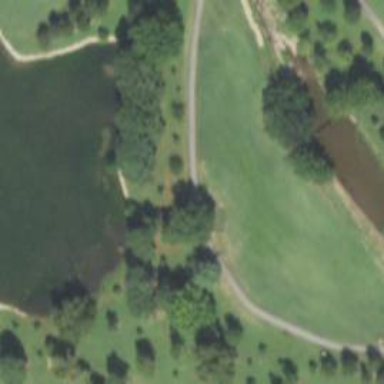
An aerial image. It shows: Path for golf carts.